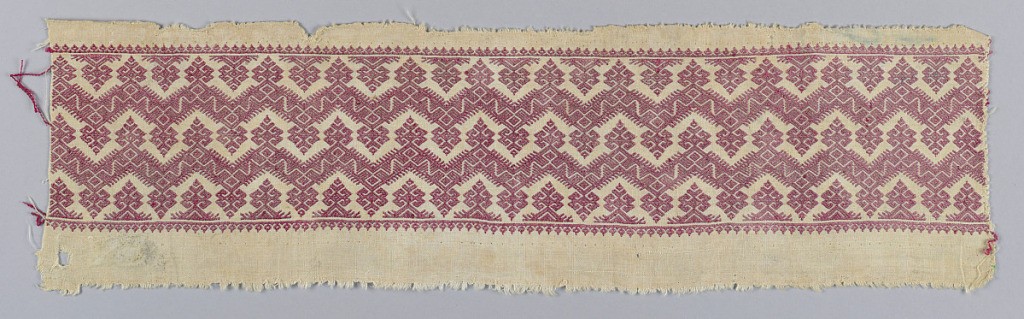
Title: Band
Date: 16th–17th century
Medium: linen, silk Technique: discontinuous supplementary weft patterning (brocaded) in plain weave foundation
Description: Compound weave. Discontinuous supplementary wefts in a plain weave foundation.